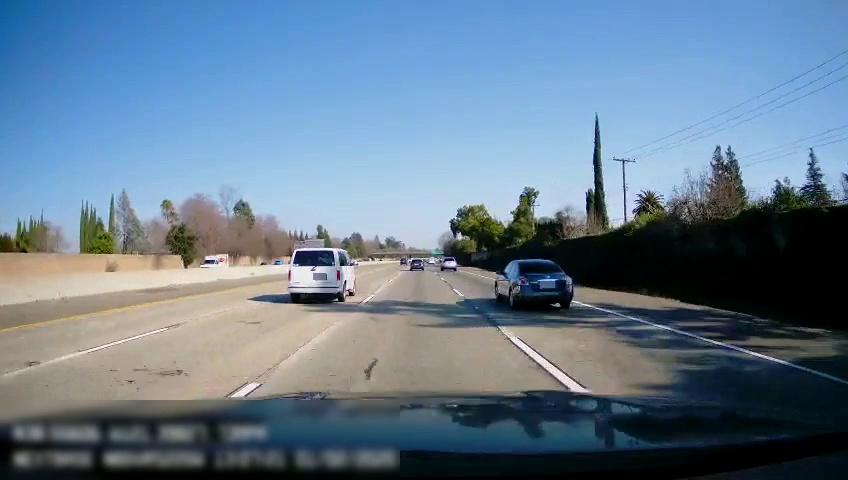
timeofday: Day
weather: Sunny
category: Drivable Space
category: Vehicles | Van
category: Vehicles | Car
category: Vehicles | Car
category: Vehicles | Other LV
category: Vehicles | Car
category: Vehicles | SUV
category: Lanes | Current Lane
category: Lanes | Alternate Lane
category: Lanes | Alternate Lane
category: Lanes | Alternate Lane
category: Lanes | Alternate Lane
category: Lanes | Alternate Lane